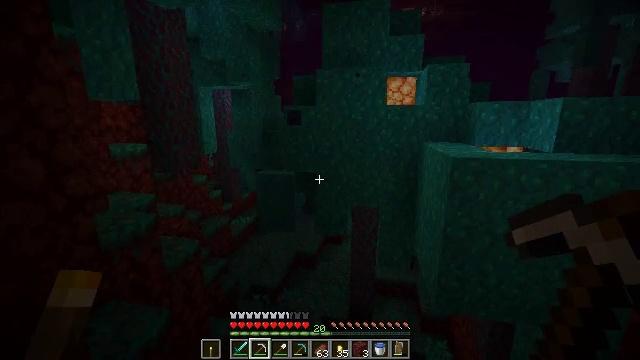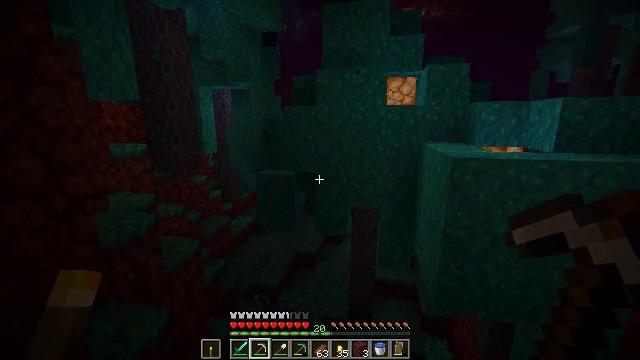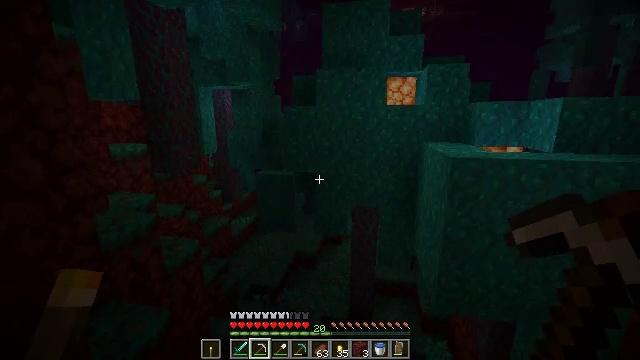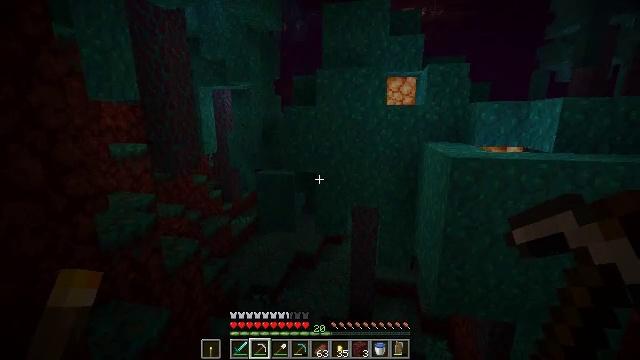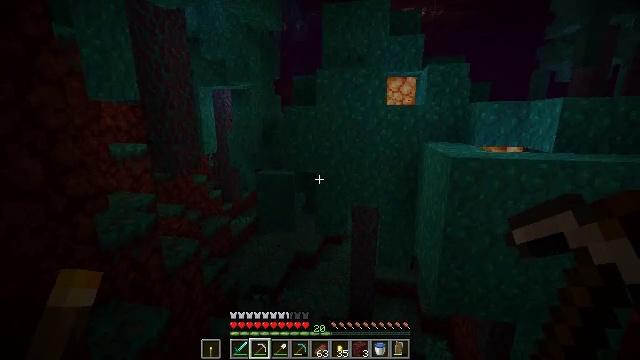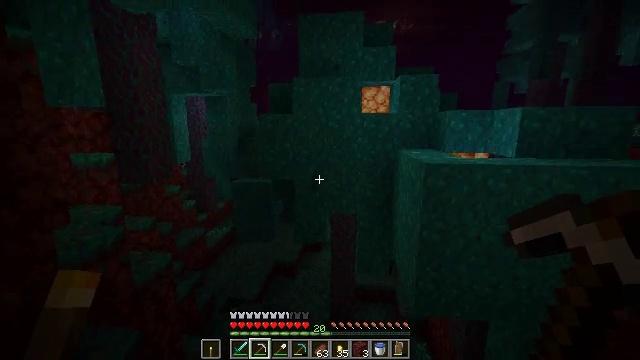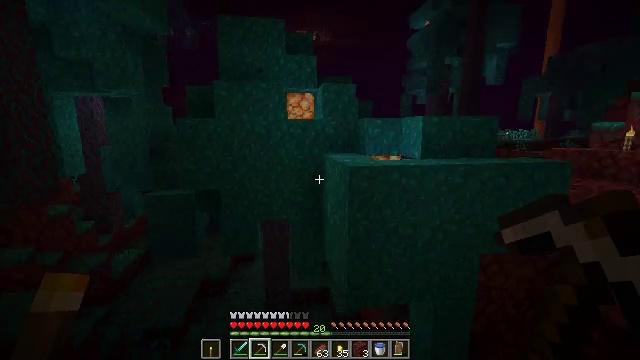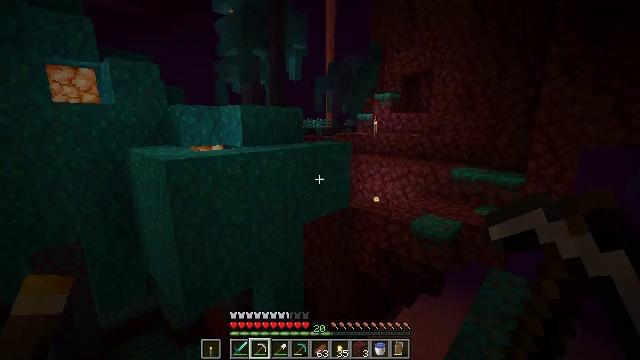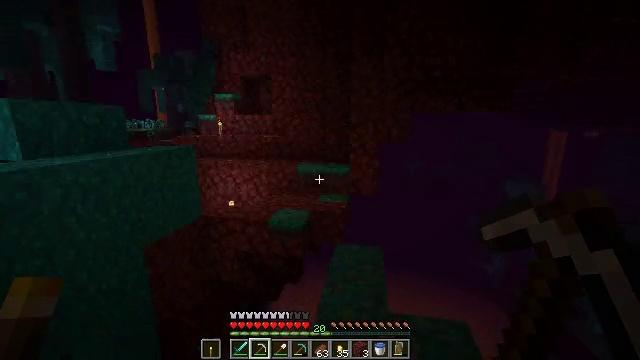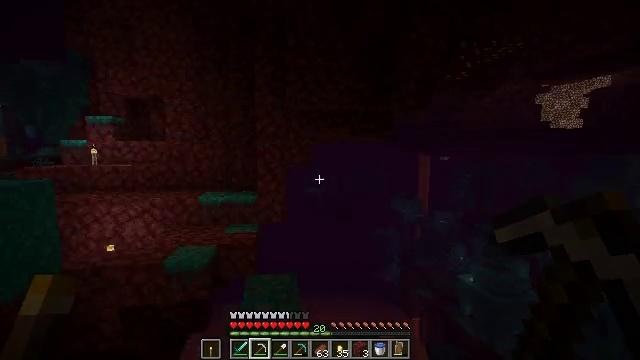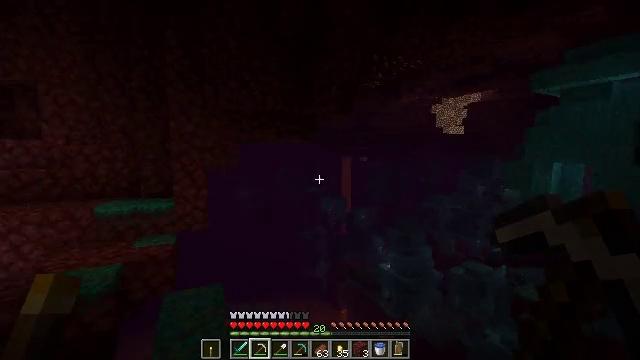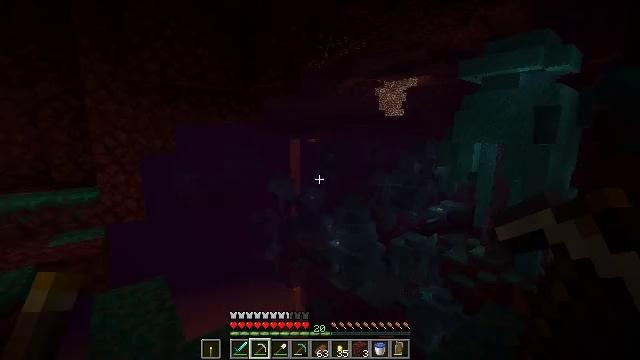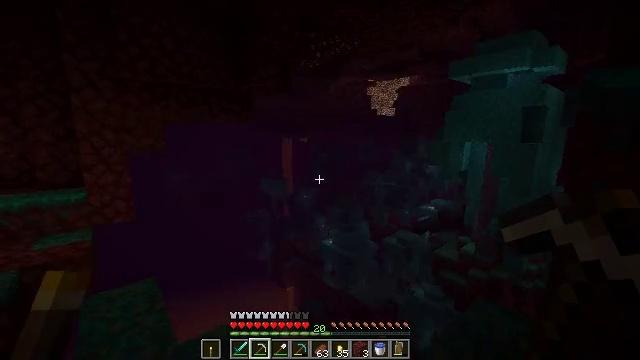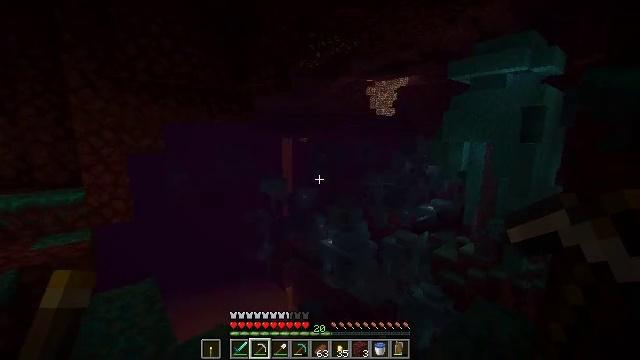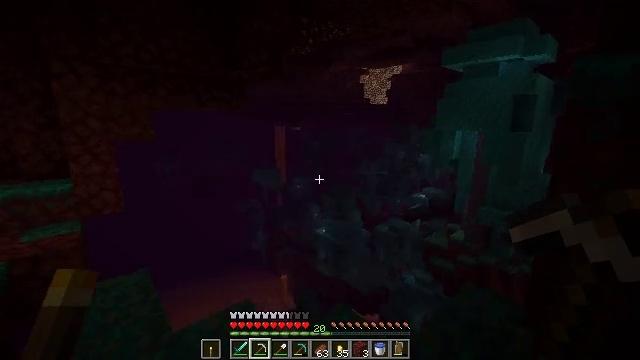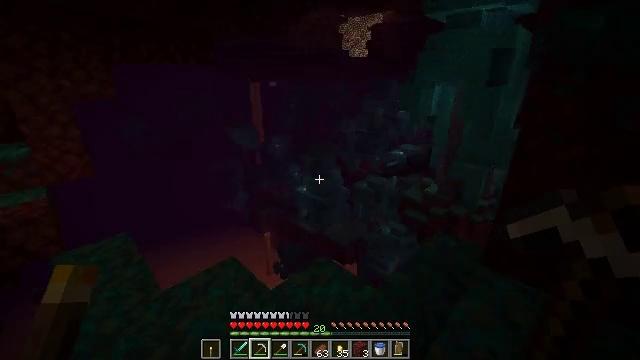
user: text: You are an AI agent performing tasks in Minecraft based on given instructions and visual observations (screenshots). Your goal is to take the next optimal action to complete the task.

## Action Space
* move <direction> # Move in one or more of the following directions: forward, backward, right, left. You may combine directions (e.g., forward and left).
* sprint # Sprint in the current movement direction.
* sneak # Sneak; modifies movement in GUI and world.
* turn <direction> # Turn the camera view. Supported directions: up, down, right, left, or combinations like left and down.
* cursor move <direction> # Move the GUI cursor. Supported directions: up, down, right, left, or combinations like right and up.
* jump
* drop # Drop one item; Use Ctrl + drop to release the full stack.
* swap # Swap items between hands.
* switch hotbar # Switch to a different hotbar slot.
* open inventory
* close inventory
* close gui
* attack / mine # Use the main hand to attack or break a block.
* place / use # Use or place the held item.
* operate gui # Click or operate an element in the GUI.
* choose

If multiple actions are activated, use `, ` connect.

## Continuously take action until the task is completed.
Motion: motion action
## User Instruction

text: Use a pickaxe to mine the warped nylium.
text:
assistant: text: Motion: no_op
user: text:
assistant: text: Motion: no_op
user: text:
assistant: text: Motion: no_op
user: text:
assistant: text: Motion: no_op
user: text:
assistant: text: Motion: turn right and up
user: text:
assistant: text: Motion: turn right and up
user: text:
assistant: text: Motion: turn right and down
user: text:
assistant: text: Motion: turn right
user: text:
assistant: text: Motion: turn right and up
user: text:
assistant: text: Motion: turn right
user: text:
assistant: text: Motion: turn right and down
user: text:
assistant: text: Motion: turn right
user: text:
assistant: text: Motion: no_op
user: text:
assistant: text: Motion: turn right and down
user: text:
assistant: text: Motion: turn right and down
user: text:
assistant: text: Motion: turn right and down
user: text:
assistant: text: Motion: turn right and down
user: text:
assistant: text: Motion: turn down
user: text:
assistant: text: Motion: no_op
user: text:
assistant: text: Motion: no_op
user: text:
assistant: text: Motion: no_op
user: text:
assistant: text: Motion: no_op
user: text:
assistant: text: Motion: turn right
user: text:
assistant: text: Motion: turn right and up
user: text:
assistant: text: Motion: no_op
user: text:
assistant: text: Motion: turn left
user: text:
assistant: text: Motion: turn left
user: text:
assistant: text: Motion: turn left
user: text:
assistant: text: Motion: turn left
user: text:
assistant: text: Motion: turn left